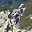
Label: 9